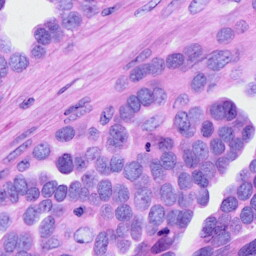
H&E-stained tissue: Ovarian